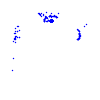
Particle: proton